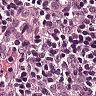
Metastatic tissue present: yes